Question: I have a small website I implemented with AngularJS, C# and Entity Framework. The whole website is a Single Page Application and gets all of its data from one single C# web service.

My question deals with the interface that the C# web service should expose. For once, the service can provide the Entities in a RESTful way, providing them directly or as DTOs. The other approach would be that the web service returns an object for exactly one use case so that the AngularJS Controller only needs to invoke the web service once and can work with the responded model directly.
To clarify, please consider the following two snippets:
'''
// The service returns DTOs, but has to be invoked multiple
// times from the AngularJS controller
public Order GetOrder(int orderId);
public List<Ticket> GetTickets(int orderId);
'''
And
'''
// The service returns the model directly
public OrderOverview GetOrderAndTickets(int orderId);
'''
While the first example exposes a RESTful interface and works with the resource metaphor, it has the huge drawback of only returning parts of the data. The second example returns an object tailored to the needs of the MVC controller, but can most likely only be used in one MVC controller. Also, a lot of mapping needs to be done for common fields in the second scenario.
I found that I did both things from time to time in my webservice and want to get some feedback about it. I do not care too much for performance, altough multiple requests are of course problematic and once they slow down the application too much, they need refactoring. What is the best way to design the web service interface?
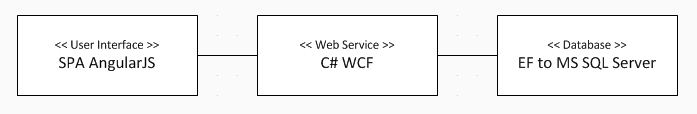
Answer: I would advise going with the REST approach, general purpose API design, rather than the single purpose remote procedure call (RPC) approach. While the RPC is going to be very quick at the beginning of your project, the number of end points usually become a liability when maintaining code. Now, if you are only ever going to have less than 20 types of server calls, I would say you can stick with this approach without getting bitten to badly. But if your project is going to live longer than a year, you'll probably end up with far more end points than 20.
With a rest based service, you can always add an optional parameter to describe child records said resource contains, and return them for the particular call.